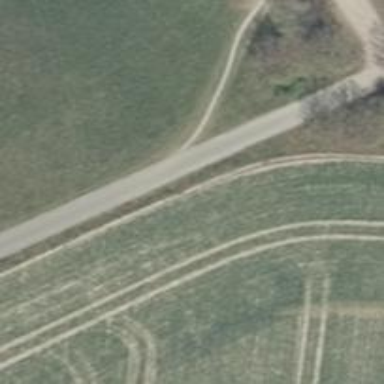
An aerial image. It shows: Asphalt footway with grade1 tracktype.